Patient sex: M
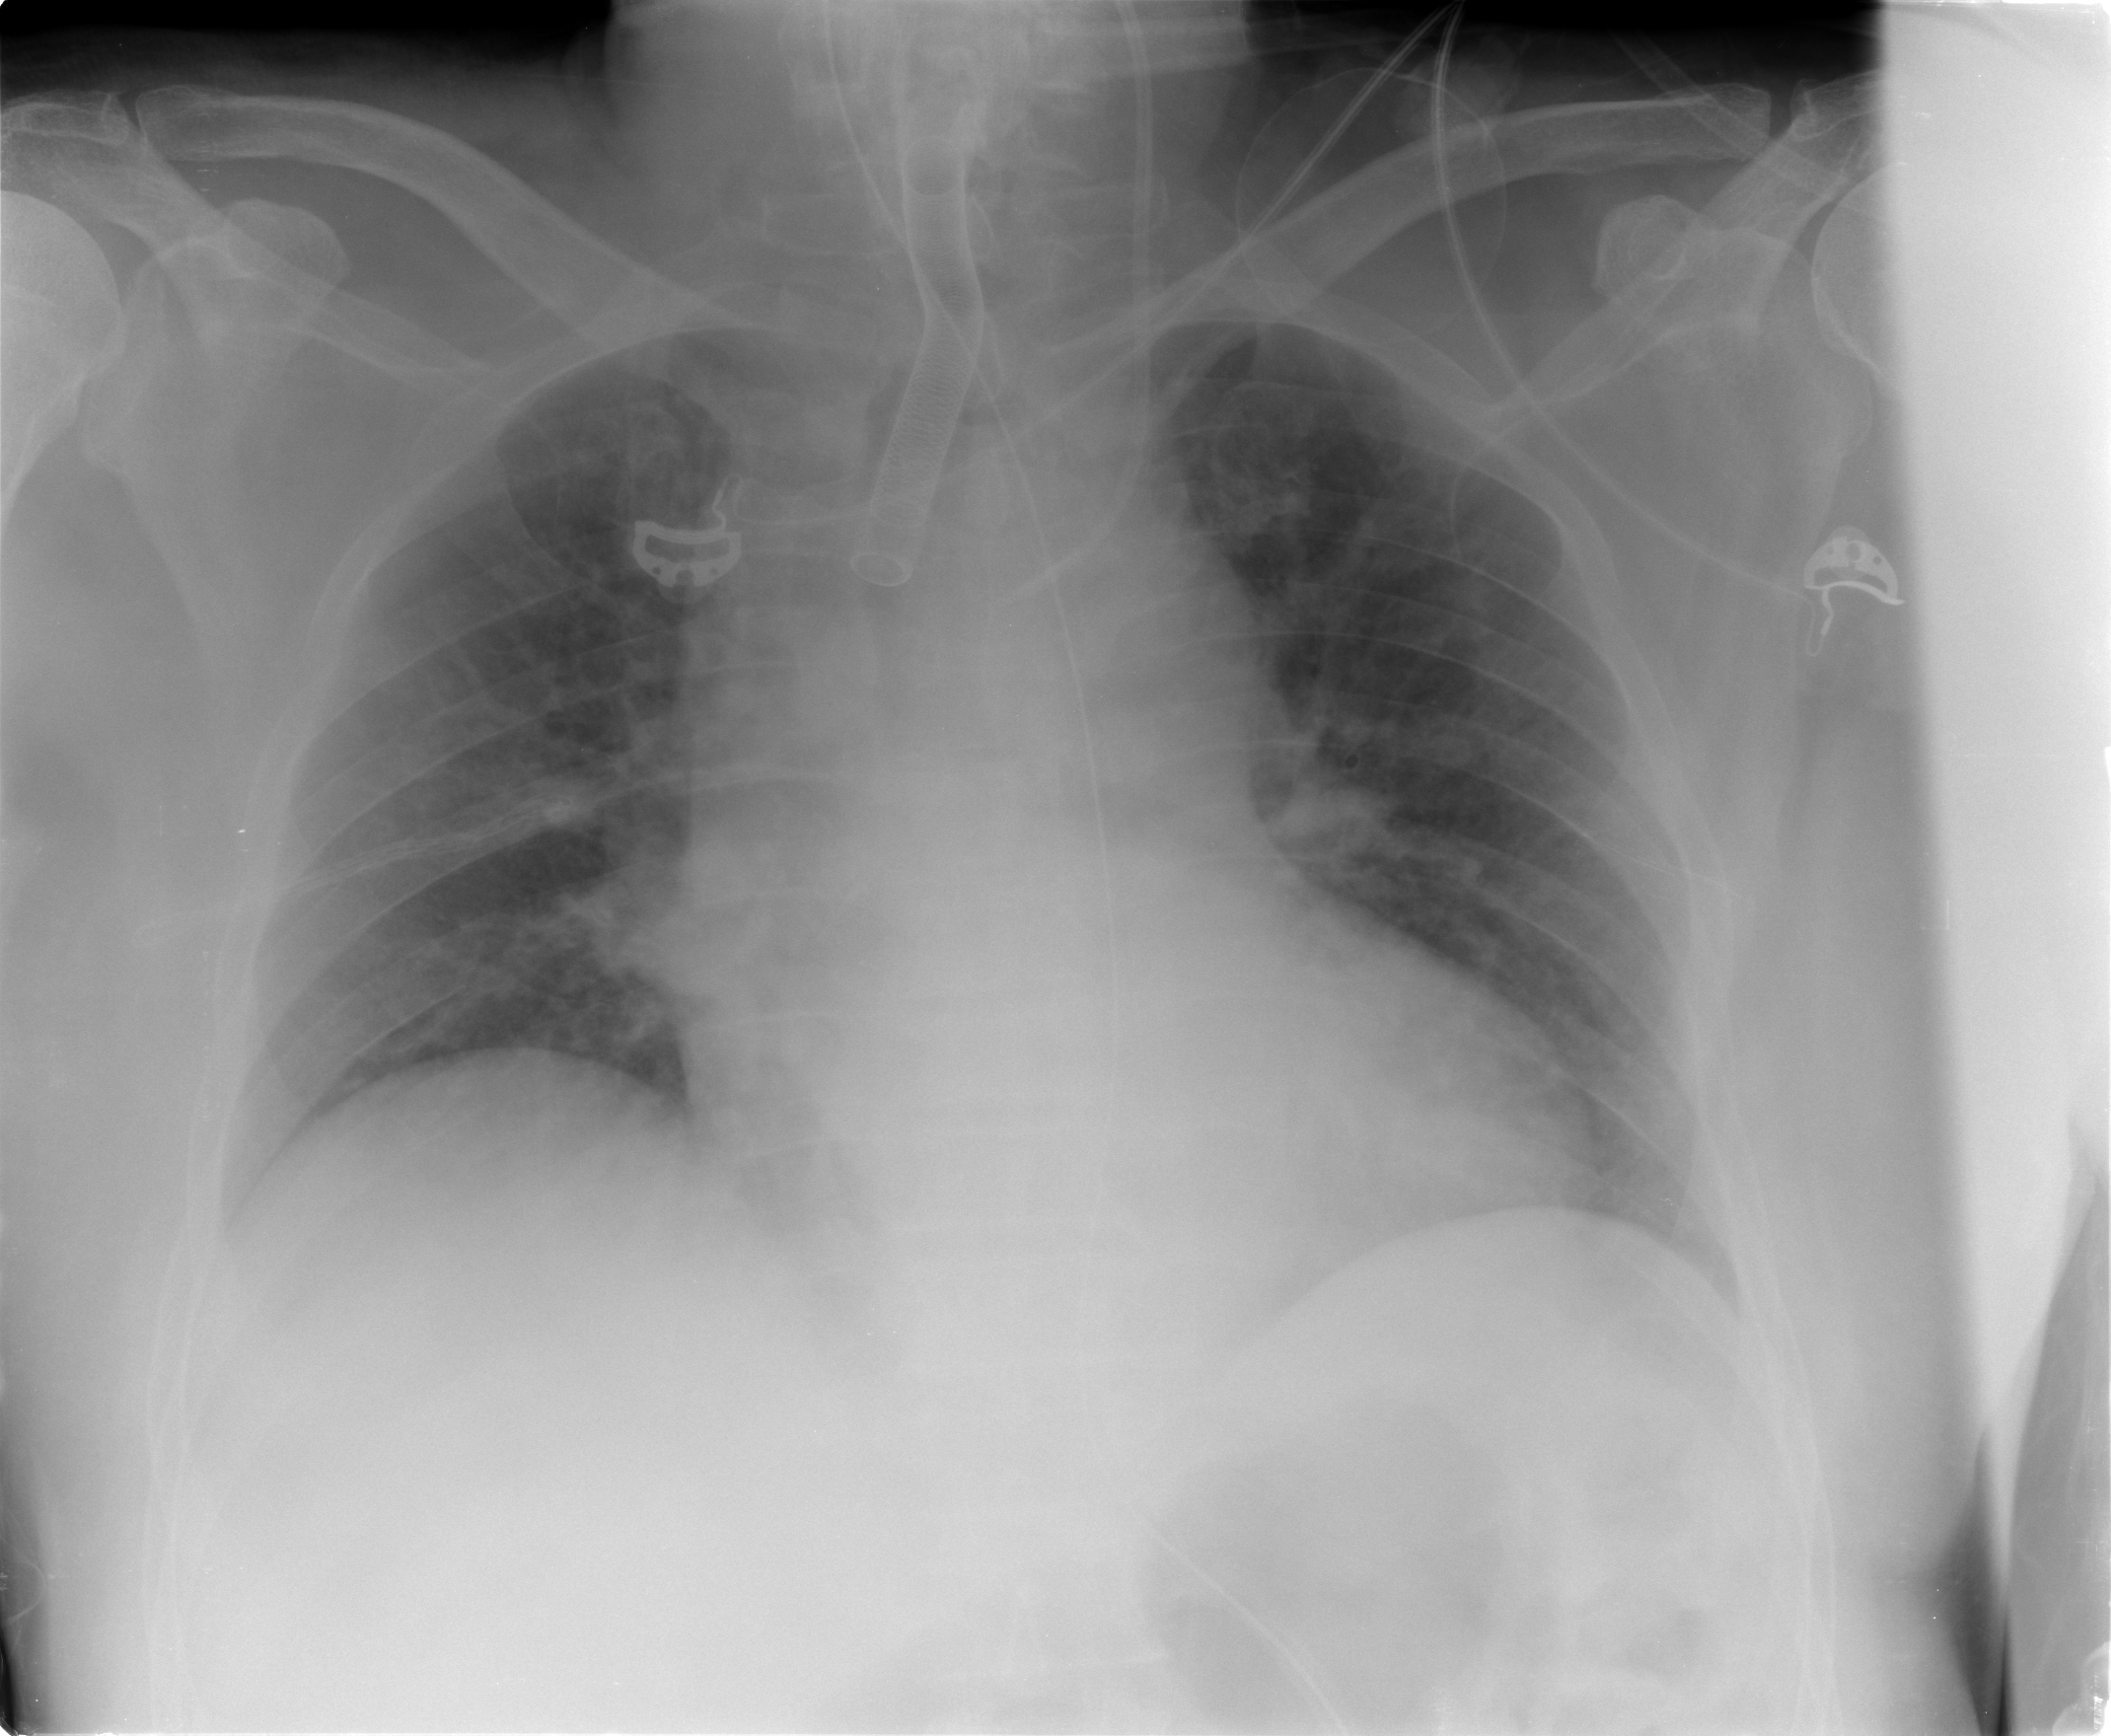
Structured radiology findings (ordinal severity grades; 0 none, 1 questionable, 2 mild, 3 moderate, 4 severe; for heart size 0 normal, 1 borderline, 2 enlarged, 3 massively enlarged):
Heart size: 2
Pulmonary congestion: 2
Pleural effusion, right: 0
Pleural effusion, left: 0
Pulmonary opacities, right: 0
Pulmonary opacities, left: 0
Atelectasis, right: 2
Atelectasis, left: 2